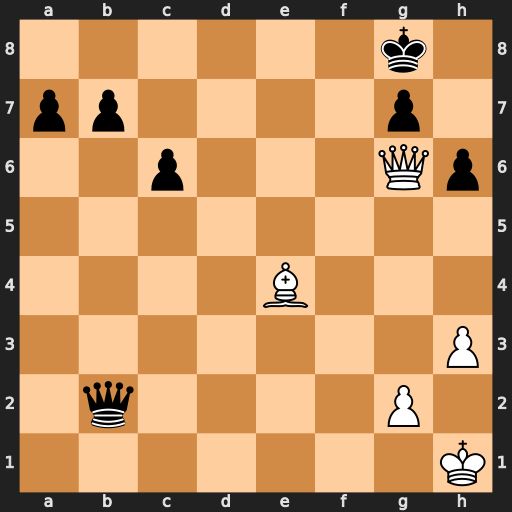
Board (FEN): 6k1/pp4p1/2p3Qp/8/4B3/7P/1q4P1/7K
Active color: w
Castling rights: -
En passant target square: -
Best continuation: Qe8#